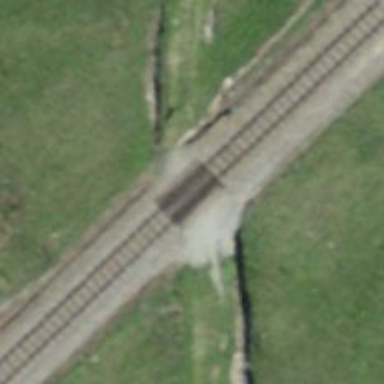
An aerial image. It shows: Railway crossing.